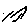
Label: line